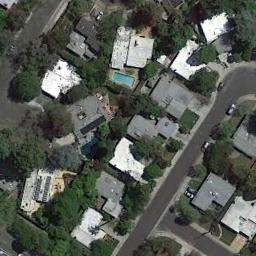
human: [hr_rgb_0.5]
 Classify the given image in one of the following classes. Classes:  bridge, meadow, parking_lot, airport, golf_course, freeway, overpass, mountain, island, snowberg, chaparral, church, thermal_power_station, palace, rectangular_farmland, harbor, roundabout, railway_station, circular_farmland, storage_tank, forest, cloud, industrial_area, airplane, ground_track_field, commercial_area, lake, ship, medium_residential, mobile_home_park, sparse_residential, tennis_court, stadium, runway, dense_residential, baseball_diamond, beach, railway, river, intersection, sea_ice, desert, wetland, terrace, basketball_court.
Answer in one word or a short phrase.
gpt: medium_residential